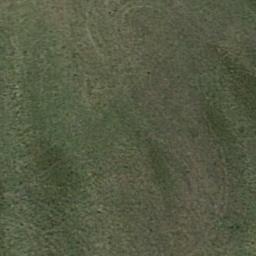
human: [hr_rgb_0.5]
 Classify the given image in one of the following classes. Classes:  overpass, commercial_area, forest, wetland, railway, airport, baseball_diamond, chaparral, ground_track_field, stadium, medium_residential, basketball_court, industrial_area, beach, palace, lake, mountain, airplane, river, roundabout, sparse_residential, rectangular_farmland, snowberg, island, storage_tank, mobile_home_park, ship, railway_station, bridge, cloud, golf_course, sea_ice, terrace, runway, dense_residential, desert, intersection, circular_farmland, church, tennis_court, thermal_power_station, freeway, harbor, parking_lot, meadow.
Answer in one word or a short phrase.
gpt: meadow